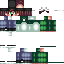
A male human skin with medium skin, wearing brown long hair dressed in a blue hoodie and black pants, featuring a closed mouth.